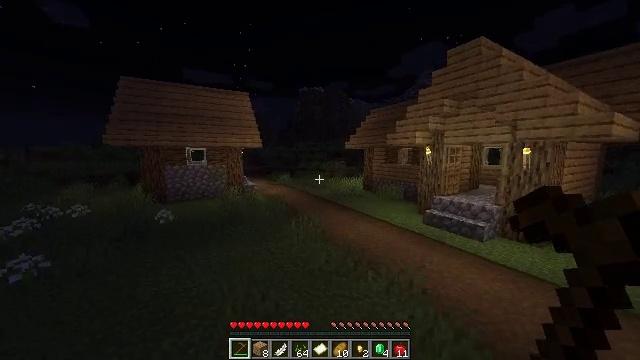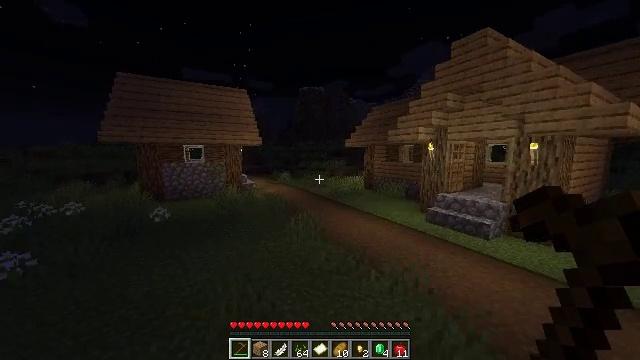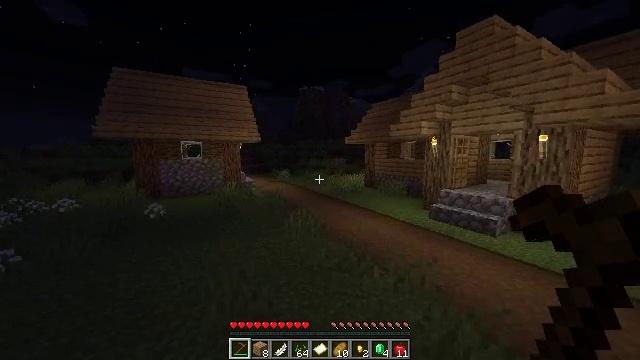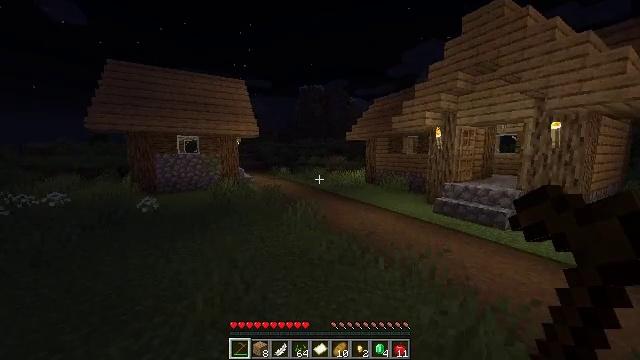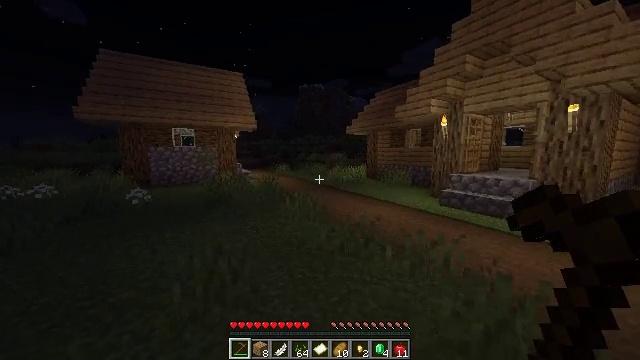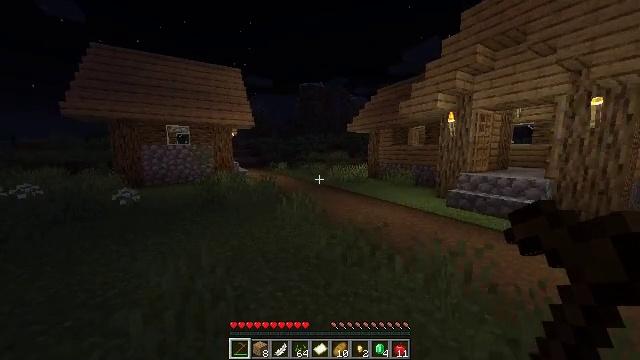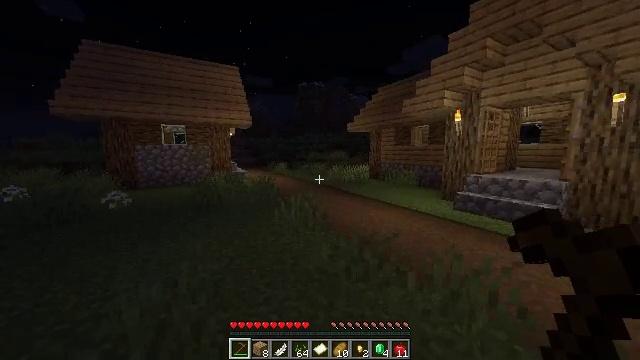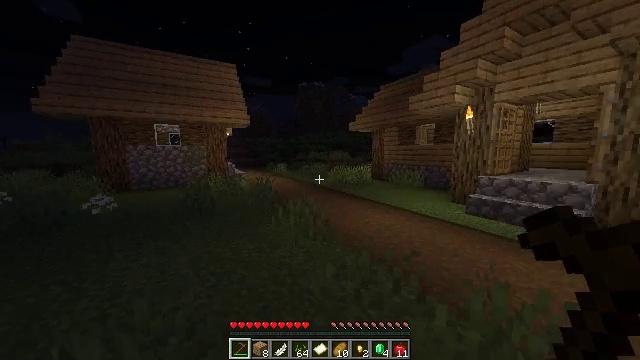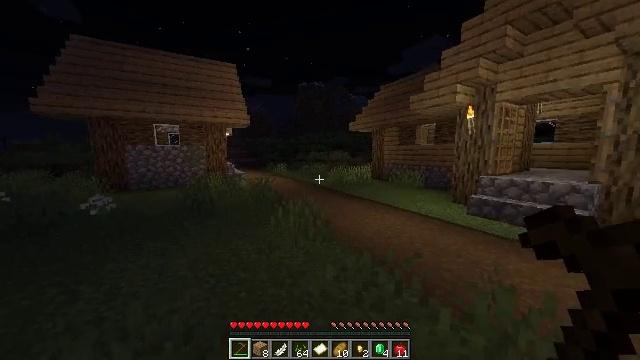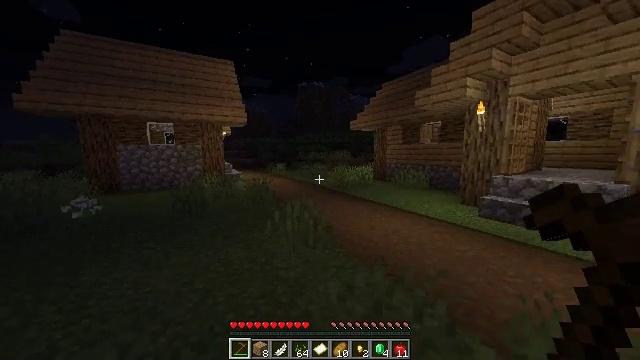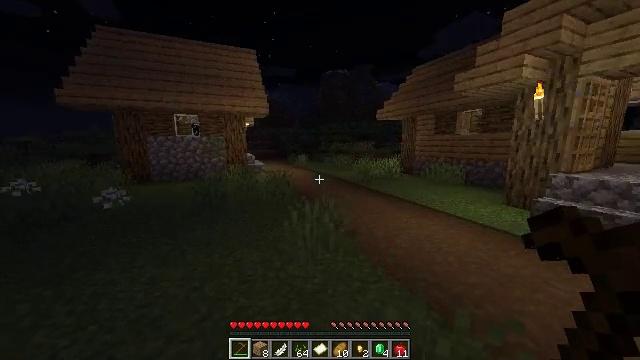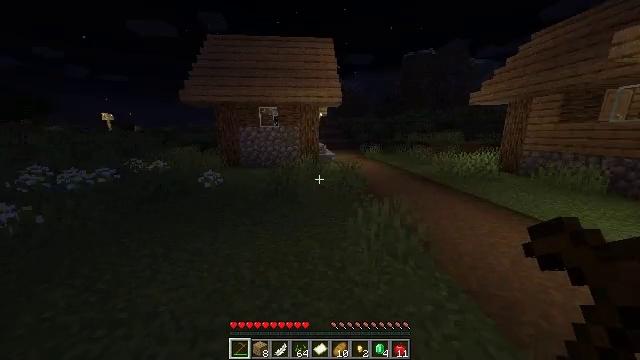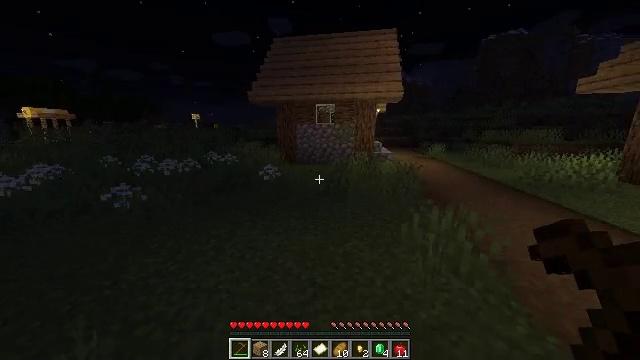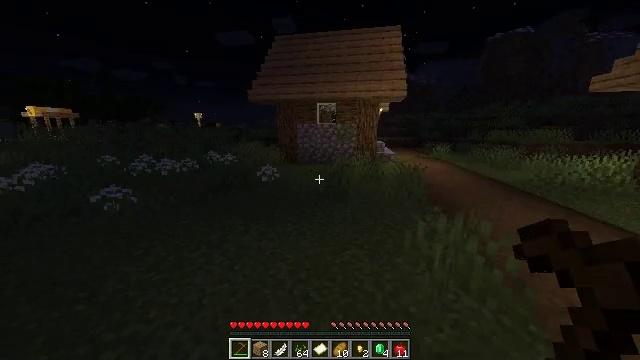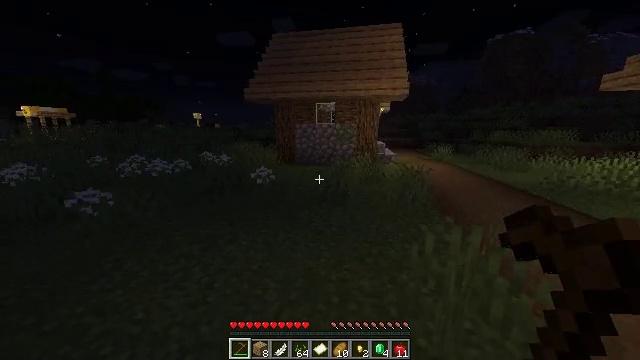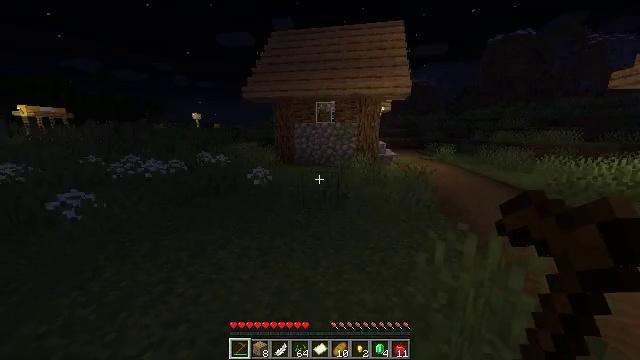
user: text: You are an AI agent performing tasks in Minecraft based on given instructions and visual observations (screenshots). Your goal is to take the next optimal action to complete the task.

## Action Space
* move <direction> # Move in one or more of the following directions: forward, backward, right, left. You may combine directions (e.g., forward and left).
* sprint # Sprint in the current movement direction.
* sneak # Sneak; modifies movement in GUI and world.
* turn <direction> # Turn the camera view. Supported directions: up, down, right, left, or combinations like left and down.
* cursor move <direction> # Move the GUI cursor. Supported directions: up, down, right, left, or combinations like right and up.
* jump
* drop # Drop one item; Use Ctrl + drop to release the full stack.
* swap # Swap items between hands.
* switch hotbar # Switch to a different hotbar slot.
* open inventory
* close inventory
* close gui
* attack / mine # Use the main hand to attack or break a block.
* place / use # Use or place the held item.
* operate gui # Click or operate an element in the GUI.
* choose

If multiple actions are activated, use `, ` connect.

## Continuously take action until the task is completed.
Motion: motion action
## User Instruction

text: Attack the yellow wool block to mine it.
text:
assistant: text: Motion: move forward
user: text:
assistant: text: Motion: move forward
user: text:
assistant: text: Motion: move forward
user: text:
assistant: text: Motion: move forward
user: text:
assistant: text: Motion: move forward
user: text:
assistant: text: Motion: move forward
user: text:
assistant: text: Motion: move forward
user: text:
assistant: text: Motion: move forward
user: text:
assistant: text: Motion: move forward
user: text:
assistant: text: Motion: move forward, turn left and down
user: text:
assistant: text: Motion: move forward, turn left and down
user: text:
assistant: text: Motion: move forward, turn left
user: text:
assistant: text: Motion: move forward
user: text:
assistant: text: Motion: move forward
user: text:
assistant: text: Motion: move forward
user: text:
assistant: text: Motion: move forward
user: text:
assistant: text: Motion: move forward, jump
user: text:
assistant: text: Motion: move forward, jump
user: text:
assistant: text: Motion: move forward, jump
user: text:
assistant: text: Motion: move forward, jump
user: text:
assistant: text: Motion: move forward, jump
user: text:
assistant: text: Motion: move forward
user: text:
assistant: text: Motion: move forward
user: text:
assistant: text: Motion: move forward
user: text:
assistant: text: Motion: move forward
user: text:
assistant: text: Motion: move forward
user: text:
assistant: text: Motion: move forward, turn left and down
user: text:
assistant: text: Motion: move forward, turn left
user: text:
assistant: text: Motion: move forward, turn left and up
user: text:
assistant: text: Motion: move forward, turn left